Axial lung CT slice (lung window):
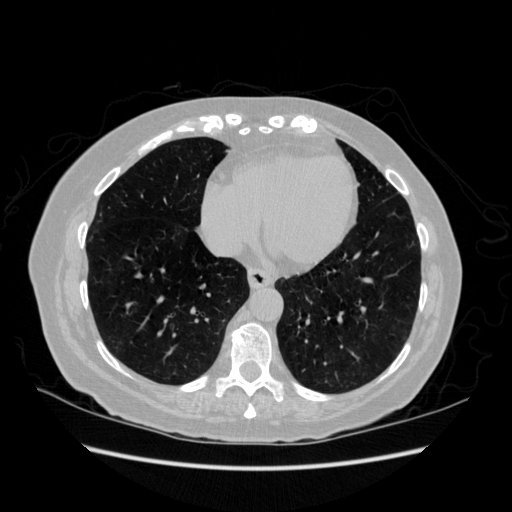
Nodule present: yes
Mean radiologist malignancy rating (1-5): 1.5